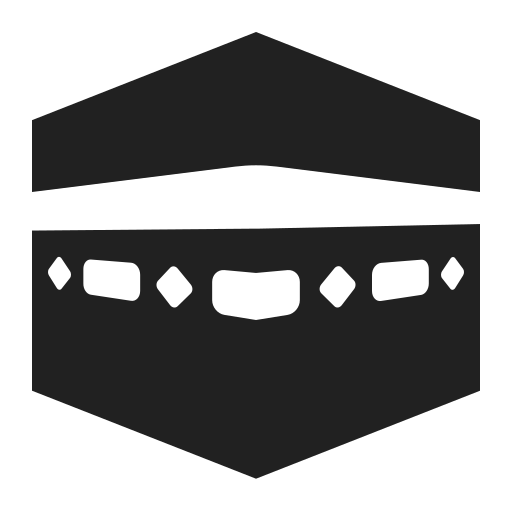
kaaba high contrast